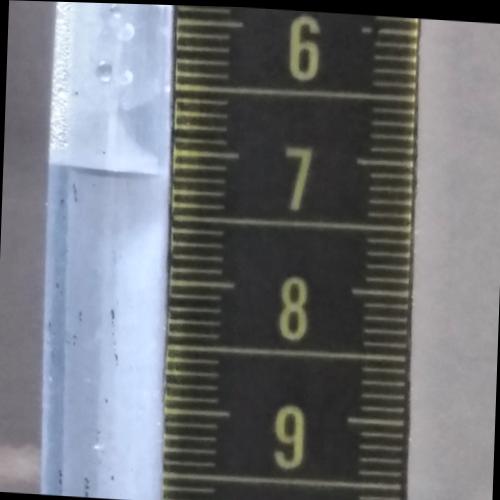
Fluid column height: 7.2 cm